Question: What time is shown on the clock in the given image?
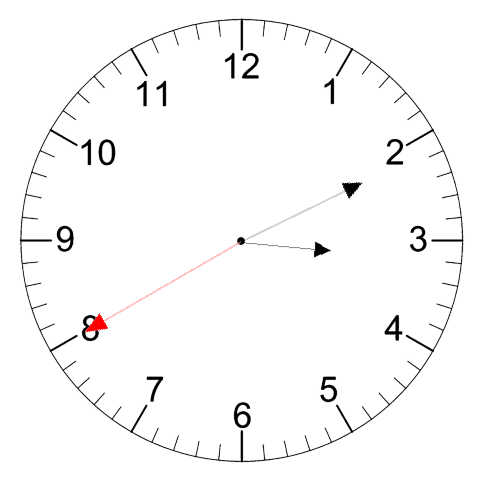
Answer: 03:10:40